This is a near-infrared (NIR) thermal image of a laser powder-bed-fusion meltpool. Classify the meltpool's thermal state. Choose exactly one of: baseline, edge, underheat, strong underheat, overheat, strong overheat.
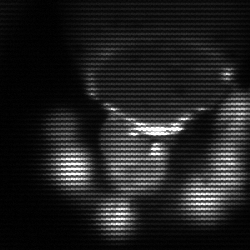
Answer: edge